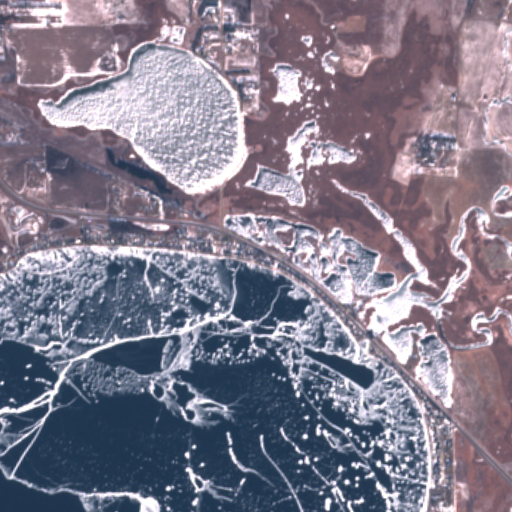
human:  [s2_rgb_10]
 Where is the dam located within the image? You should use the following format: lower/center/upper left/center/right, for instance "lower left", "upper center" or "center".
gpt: The dam is located in the center right of the image.
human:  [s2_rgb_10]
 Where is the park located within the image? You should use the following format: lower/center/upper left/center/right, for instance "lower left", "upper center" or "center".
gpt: The park is located in the lower right of the image.
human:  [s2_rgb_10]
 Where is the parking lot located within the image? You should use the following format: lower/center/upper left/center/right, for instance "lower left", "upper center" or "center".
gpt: The parking lot is located in the lower right of the image.
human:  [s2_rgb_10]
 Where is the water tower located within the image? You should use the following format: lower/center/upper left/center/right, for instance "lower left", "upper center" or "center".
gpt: The water tower is located in the center left of the image.
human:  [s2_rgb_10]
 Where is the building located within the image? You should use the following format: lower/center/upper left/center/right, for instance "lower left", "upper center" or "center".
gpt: The building is located in the lower right of the image.
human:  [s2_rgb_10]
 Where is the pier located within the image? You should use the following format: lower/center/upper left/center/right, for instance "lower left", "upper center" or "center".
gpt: The pier is located in the lower right of the image.
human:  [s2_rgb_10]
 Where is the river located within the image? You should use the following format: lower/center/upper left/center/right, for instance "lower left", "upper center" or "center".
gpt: The river is located in the right of the image.
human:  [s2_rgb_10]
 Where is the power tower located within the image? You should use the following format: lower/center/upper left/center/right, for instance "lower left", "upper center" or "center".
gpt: There is no power tower in the image.